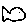
Label: fish